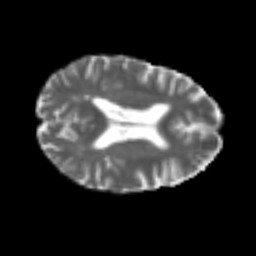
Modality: T2w
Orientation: axial
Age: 72
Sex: female
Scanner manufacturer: siemens
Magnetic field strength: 3 T
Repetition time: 4.987 s
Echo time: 0.0792 s